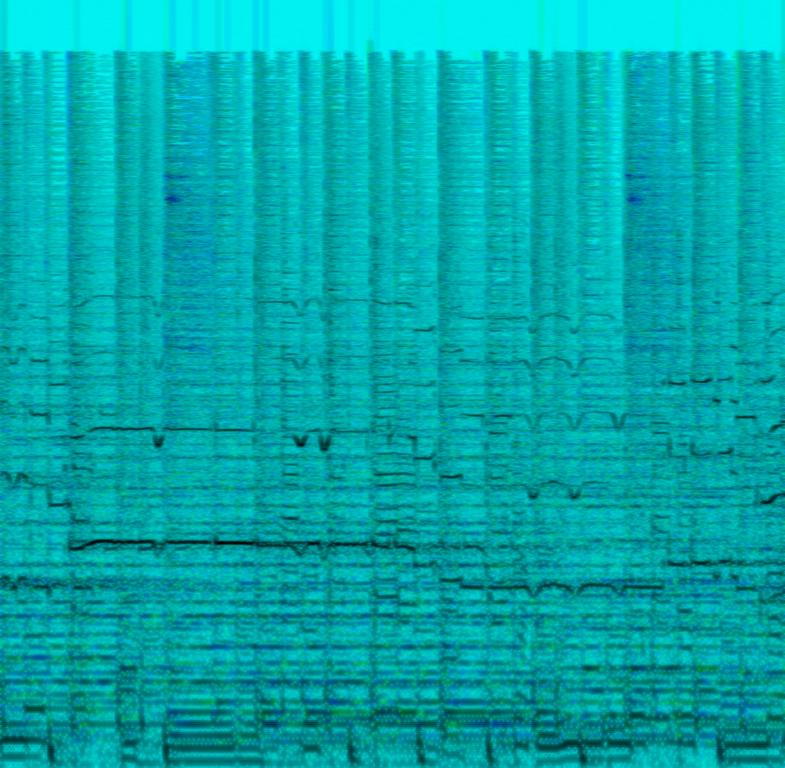
This song is led by a e-guitar solo playing a lightly distorted guitar on the upper register. An acoustic guitar panned to the left and right side of the speakers is playing chords along with a bass that gets slapped and an acoustic drums in the background. This song may be played at a live concert.